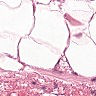
Metastatic tissue present: no